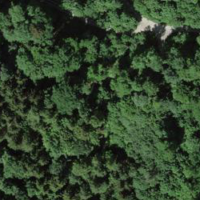
EUNIS habitat code: 41
Species observed at this site:
Vicia sepium